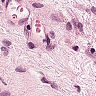
Metastatic tissue present: yes